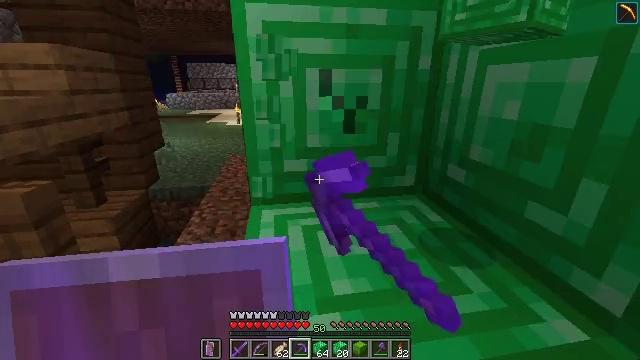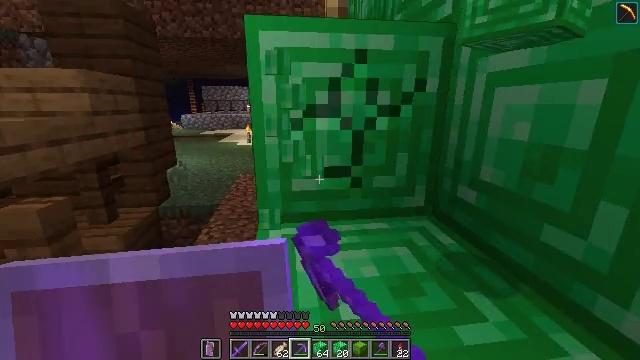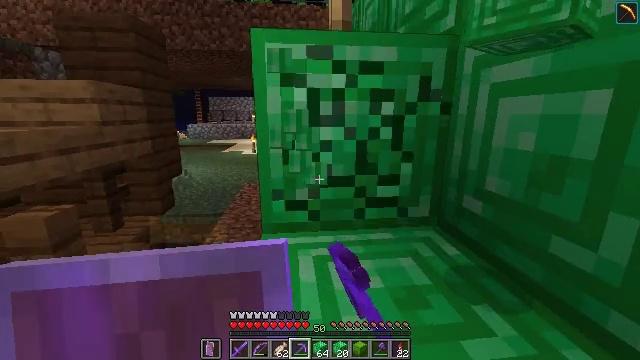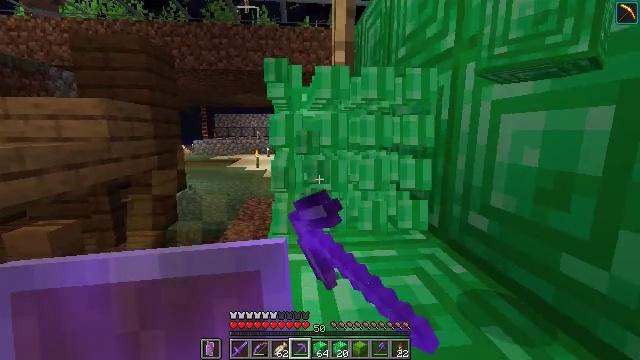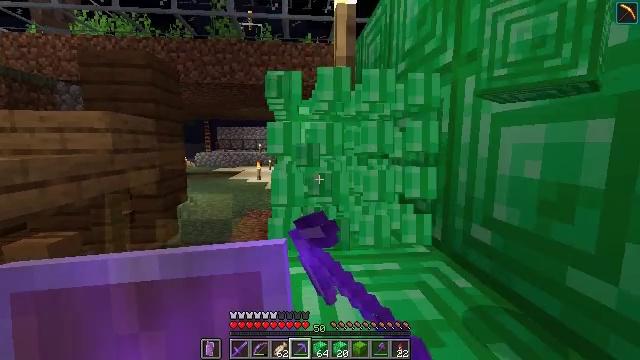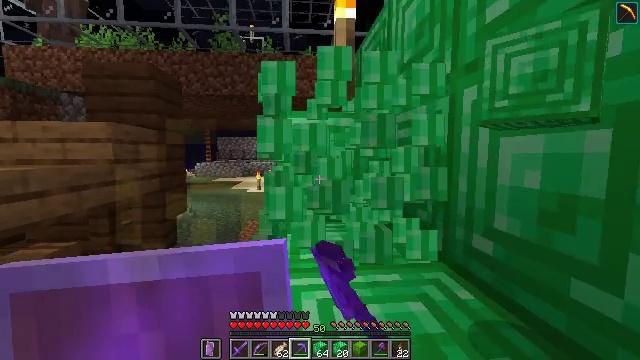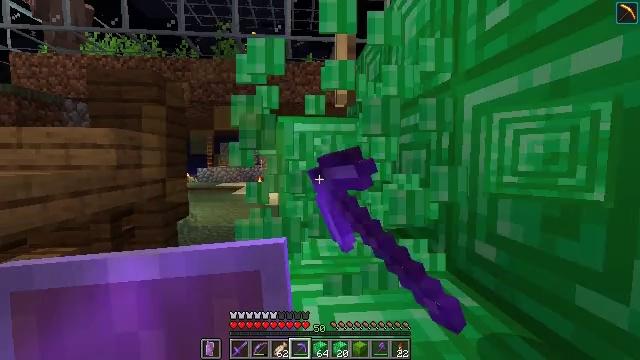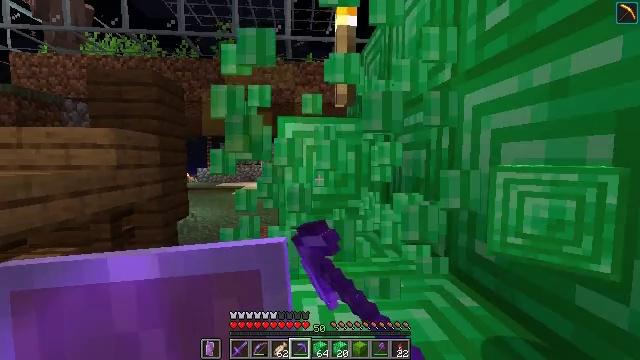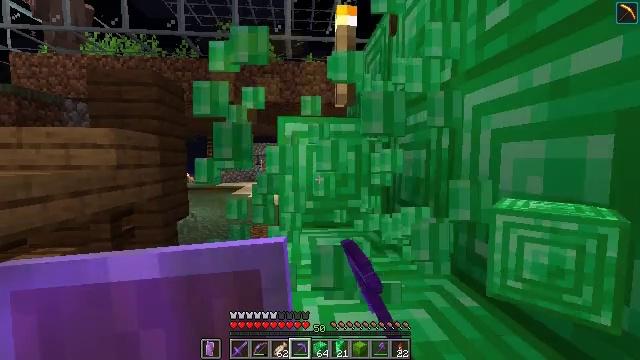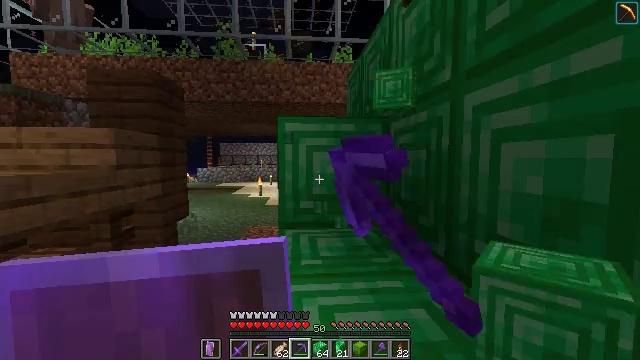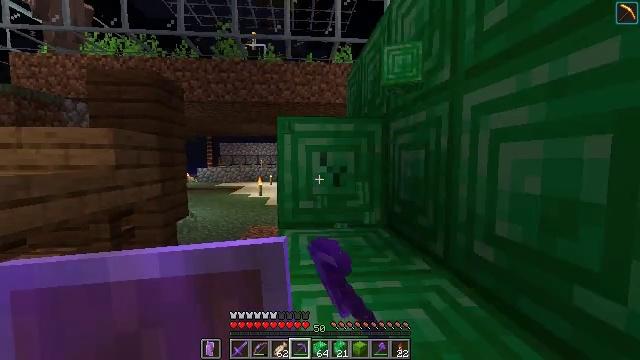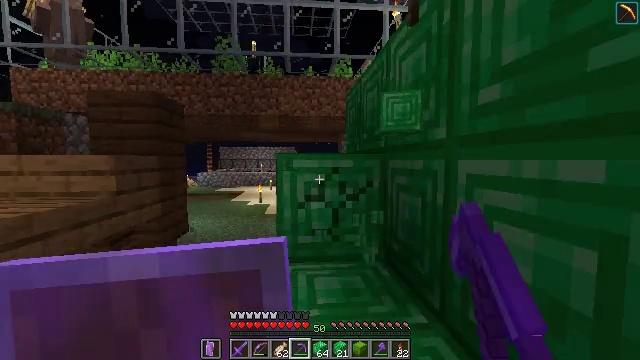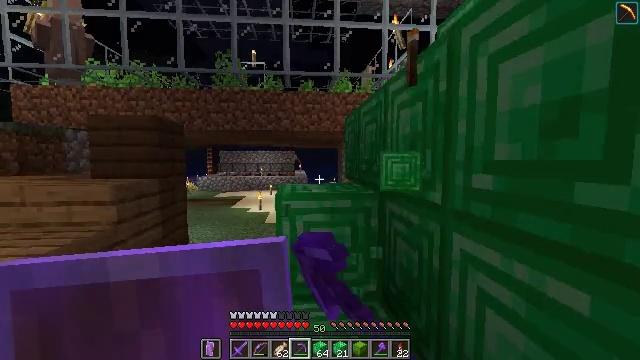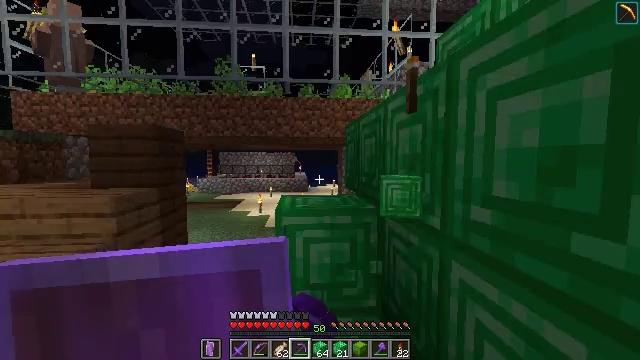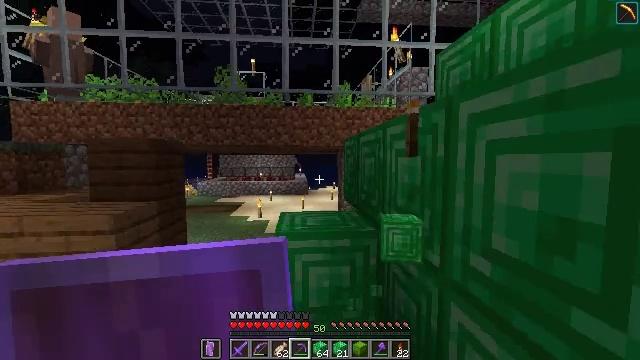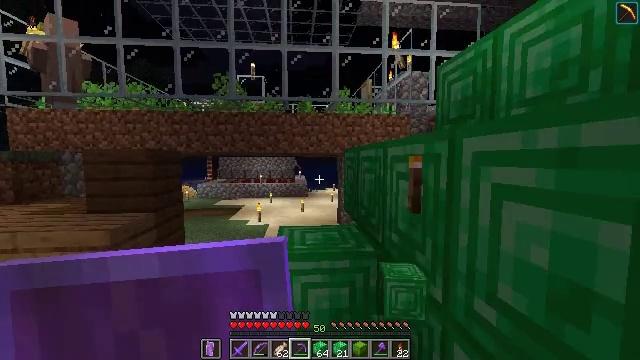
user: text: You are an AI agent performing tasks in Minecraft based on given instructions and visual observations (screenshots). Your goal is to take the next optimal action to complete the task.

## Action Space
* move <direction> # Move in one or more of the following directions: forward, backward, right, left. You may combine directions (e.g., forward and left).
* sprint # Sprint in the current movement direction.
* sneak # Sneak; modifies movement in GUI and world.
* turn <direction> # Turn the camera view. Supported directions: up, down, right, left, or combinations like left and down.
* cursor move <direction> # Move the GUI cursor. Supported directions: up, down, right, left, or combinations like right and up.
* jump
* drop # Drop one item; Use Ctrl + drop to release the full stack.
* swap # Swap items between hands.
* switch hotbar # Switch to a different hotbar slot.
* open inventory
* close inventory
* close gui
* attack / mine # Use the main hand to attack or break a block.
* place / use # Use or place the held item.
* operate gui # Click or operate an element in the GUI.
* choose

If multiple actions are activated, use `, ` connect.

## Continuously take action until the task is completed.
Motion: motion action
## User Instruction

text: Use a pickaxe to mine the emerald block.
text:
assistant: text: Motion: turn left and up, attack / mine
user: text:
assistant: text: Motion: turn up, attack / mine
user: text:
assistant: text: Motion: turn up, attack / mine
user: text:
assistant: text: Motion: turn up, attack / mine
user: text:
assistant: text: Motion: turn up, attack / mine
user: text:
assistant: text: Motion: turn up, attack / mine
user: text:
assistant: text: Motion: attack / mine
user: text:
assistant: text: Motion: attack / mine
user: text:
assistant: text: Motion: attack / mine
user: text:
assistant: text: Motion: move forward, attack / mine
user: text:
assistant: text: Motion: move forward, attack / mine, jump
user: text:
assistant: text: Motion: move forward, jump
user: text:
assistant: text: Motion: move forward, jump
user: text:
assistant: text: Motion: move forward, jump
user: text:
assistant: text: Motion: move forward, jump
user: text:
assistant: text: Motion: move forward
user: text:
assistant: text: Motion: move forward
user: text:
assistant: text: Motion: no_op
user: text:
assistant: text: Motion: no_op
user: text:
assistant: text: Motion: turn right
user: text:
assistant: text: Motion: turn right
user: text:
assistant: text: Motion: no_op
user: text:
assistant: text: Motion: no_op
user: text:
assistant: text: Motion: no_op
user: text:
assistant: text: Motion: turn left
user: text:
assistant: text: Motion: no_op
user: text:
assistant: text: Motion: move forward
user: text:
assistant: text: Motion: move forward
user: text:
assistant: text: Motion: move forward, turn left
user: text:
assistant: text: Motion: move forward